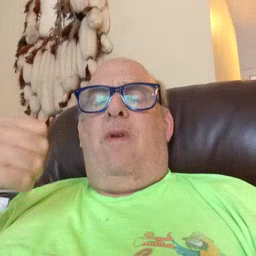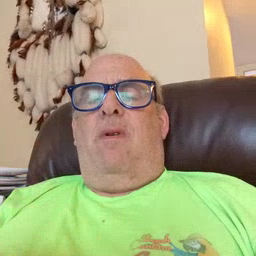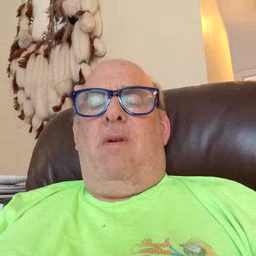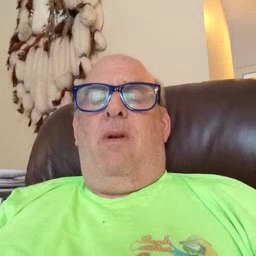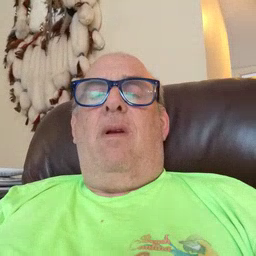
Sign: refrigerator